Question: I found SQL function which get second as input parameter and return seconds in dd:hh:mm:ss format e-g for '93600' seconds it returns '1:02:00:00'
it means 1 day 2 hours 0 minutes and 0 seconds.
Function that i used is :
'''
FUNCTION [dbo].[udfTimeSpanFromSeconds]
(
@Seconds int
)
RETURNS varchar(15)
AS
BEGIN
DECLARE
--Variable to hold our result
@DHMS varchar(15)
--Integers for doing the math
, @Days int --Integer days
, @Hours int --Integer hours
, @Minutes int --Integer minutes
--Strings for providing the display
, @sDays varchar(5) --String days
, @sHours varchar(2) --String hours
, @sMinutes varchar(2) --String minutes
, @sSeconds varchar(2) --String seconds
--Get the values using modulos where appropriate
SET @Hours = @Seconds/3600
SET @Minutes = (@Seconds % 3600) /60
SET @Seconds = (@Seconds % 3600) % 60
--If we have 24 or more hours, split the @Hours value into days and hours
IF @Hours > 23
BEGIN
SET @Days = @Hours/24
SET @Hours = (@Hours % 24)
END
ELSE
BEGIN
SET @Days = 0
END
--Now render the whole thing as string values for display
SET @sDays = convert(varchar, @Days)
SET @sHours = RIGHT('0' + convert(varchar, @Hours), 2)
SET @sMinutes = RIGHT('0' + convert(varchar, @Minutes), 2)
SET @sSeconds = RIGHT('0' + convert(varchar, @Seconds), 2)
--Concatenate, concatenate, concatenate
SET @DHMS = @sDays + ':' + @sHours + ':' + @sMinutes + ':' + @sSeconds
RETURN @DHMS
END
'''
and select command that will retrieve output is
'''
select dbo.udfTimeSpanFromSeconds('93600' )
'''
it shows me result as:

Now i need this output in 'hh:mm:ss' format e-g for current example '26:00:00' it means 26 hours 0 minutes and 0 seconds.
I am using SQL server 2008. Thanks in advance.
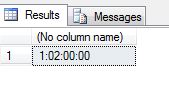
Answer: You can do this with math
'''
DECLARE @sec INT = 93600
SELECT
CONVERT(VARCHAR(10), (@sec / 3600)) + ':' +
RIGHT('0' + CONVERT(VARCHAR(2), ((@sec % 3600) / 60)), 2) + ':' +
RIGHT('0' + CONVERT(VARCHAR(2), (@sec % 60)), 2)
'''
---
Written as a function:
'''
CREATE FUNCTION udfTimeSpanFromSeconds(
@sec INT
)
RETURNS VARCHAR(15)
AS
BEGIN
RETURN
CONVERT(VARCHAR(10), (@sec / 3600)) + ':' +
RIGHT('0' + CONVERT(VARCHAR(2), ((@sec % 3600) / 60)), 2) + ':' +
RIGHT('0' + CONVERT(VARCHAR(2), (@sec % 60)), 2)
END
'''
Sample call:
'''
SELECT dbo.udfTimeSpanFromSeconds(360000)
'''
RESULT:
'''
100:00:00
'''